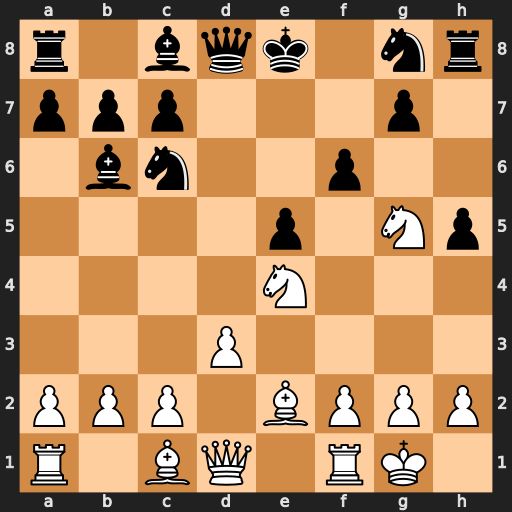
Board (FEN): r1bqk1nr/ppp3p1/1bn2p2/4p1Np/4N3/3P4/PPP1BPPP/R1BQ1RK1
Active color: w
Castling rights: kq
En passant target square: -
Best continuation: Bxh5+ Rxh5 Qxh5+